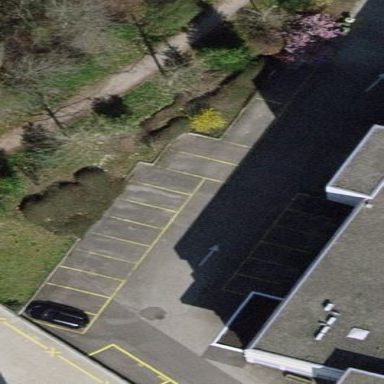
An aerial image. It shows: Street side parking area.